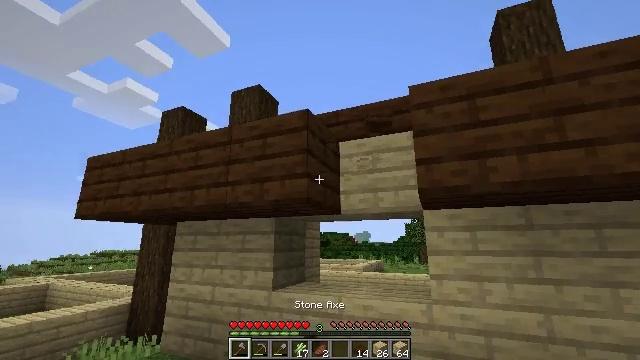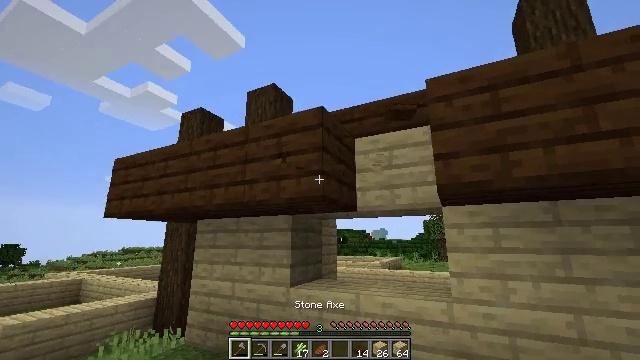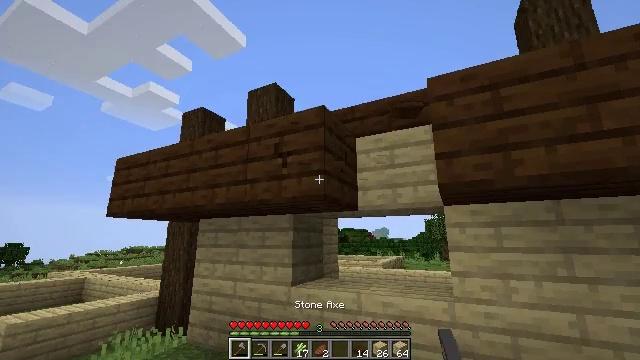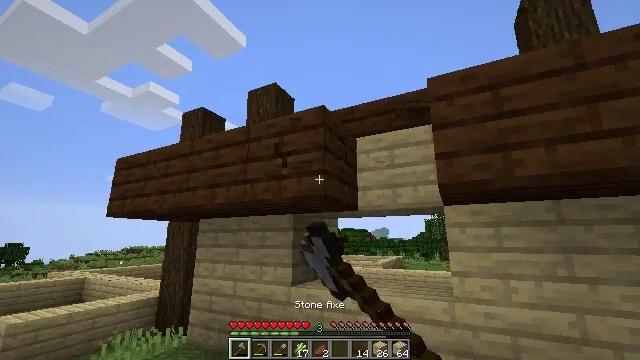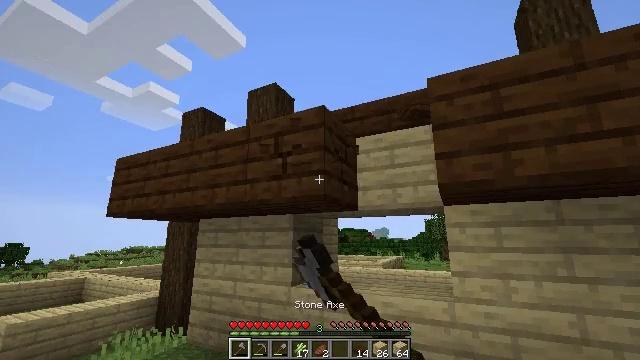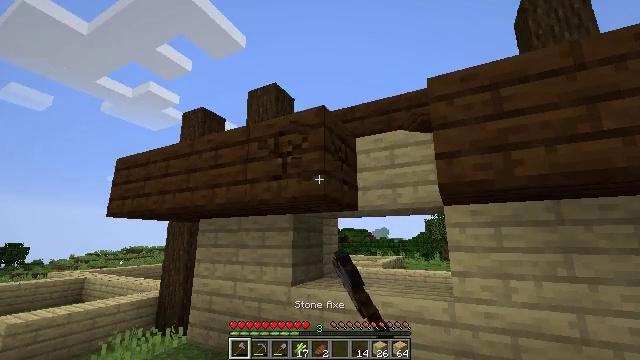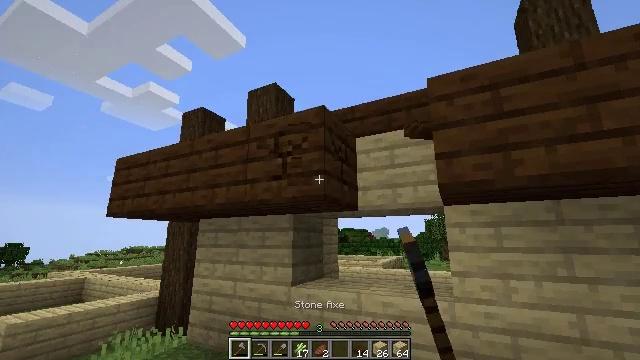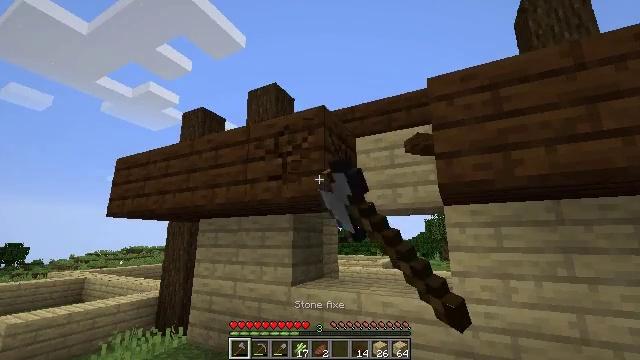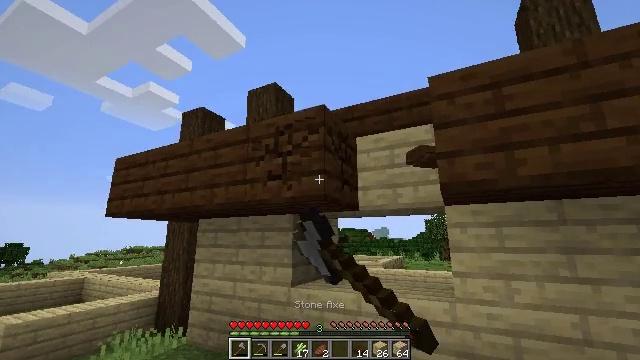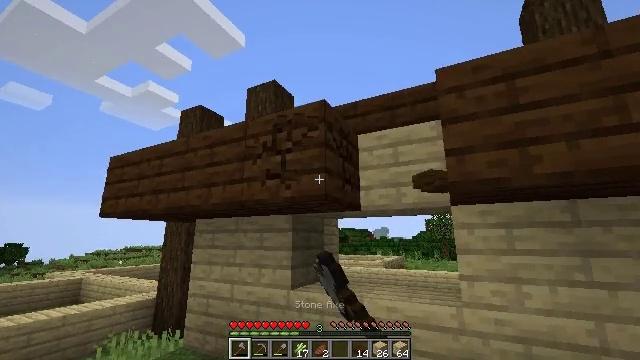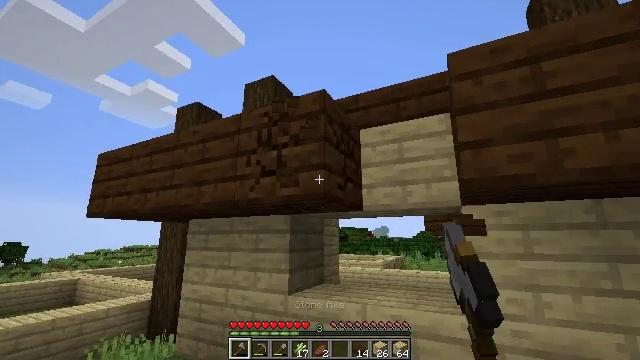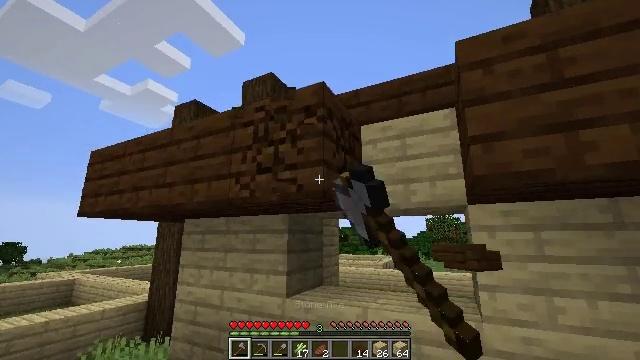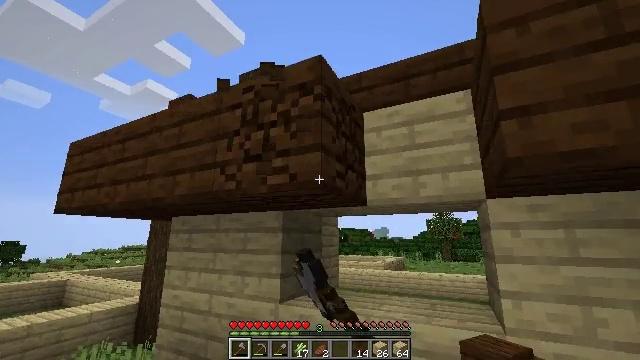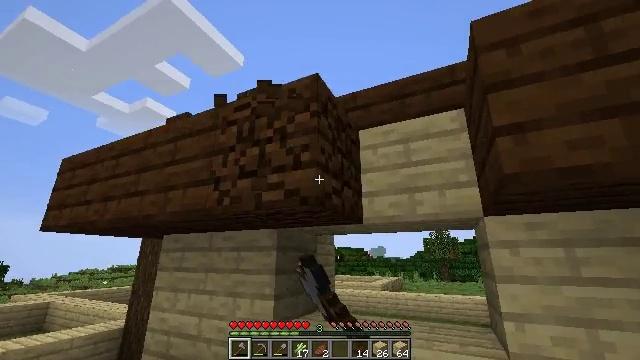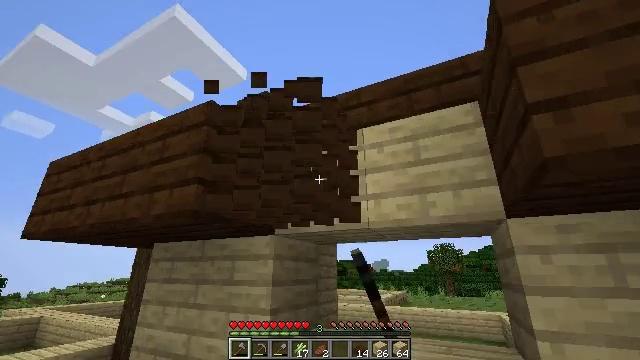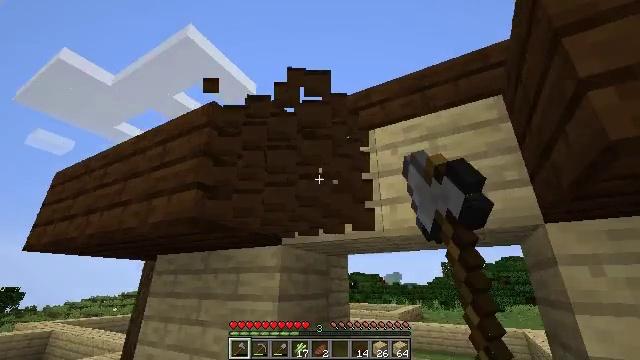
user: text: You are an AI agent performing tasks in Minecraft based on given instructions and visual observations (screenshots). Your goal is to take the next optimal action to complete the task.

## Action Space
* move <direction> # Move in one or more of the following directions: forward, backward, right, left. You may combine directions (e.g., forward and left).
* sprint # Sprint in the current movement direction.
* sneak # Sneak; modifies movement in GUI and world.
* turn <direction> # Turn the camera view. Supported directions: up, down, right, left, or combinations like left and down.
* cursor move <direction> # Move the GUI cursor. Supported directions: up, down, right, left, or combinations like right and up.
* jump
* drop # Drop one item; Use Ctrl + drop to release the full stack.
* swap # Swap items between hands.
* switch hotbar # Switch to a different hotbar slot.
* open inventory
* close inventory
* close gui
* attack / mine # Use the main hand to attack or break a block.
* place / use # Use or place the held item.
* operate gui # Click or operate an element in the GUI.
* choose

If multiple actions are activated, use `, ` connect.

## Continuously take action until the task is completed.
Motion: motion action
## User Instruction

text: Break the dark oak slab.
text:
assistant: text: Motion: turn left, attack / mine
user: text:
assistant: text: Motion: attack / mine
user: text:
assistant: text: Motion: attack / mine
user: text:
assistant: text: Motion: attack / mine
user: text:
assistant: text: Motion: attack / mine
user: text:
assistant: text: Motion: attack / mine
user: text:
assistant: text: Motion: attack / mine
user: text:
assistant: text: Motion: move forward, attack / mine
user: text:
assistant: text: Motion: move forward, attack / mine
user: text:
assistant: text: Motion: move forward, attack / mine
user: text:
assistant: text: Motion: move forward, attack / mine
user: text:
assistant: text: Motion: move forward, attack / mine
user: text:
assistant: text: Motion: move forward, turn up, attack / mine
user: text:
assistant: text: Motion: move forward, turn up, attack / mine
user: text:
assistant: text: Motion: move forward, turn left and up, attack / mine
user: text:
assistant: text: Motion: move forward, turn left and up, attack / mine
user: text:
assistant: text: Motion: move forward, turn left and up, attack / mine
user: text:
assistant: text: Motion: move forward, turn left and up, attack / mine
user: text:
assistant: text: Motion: attack / mine